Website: lowes
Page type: cart
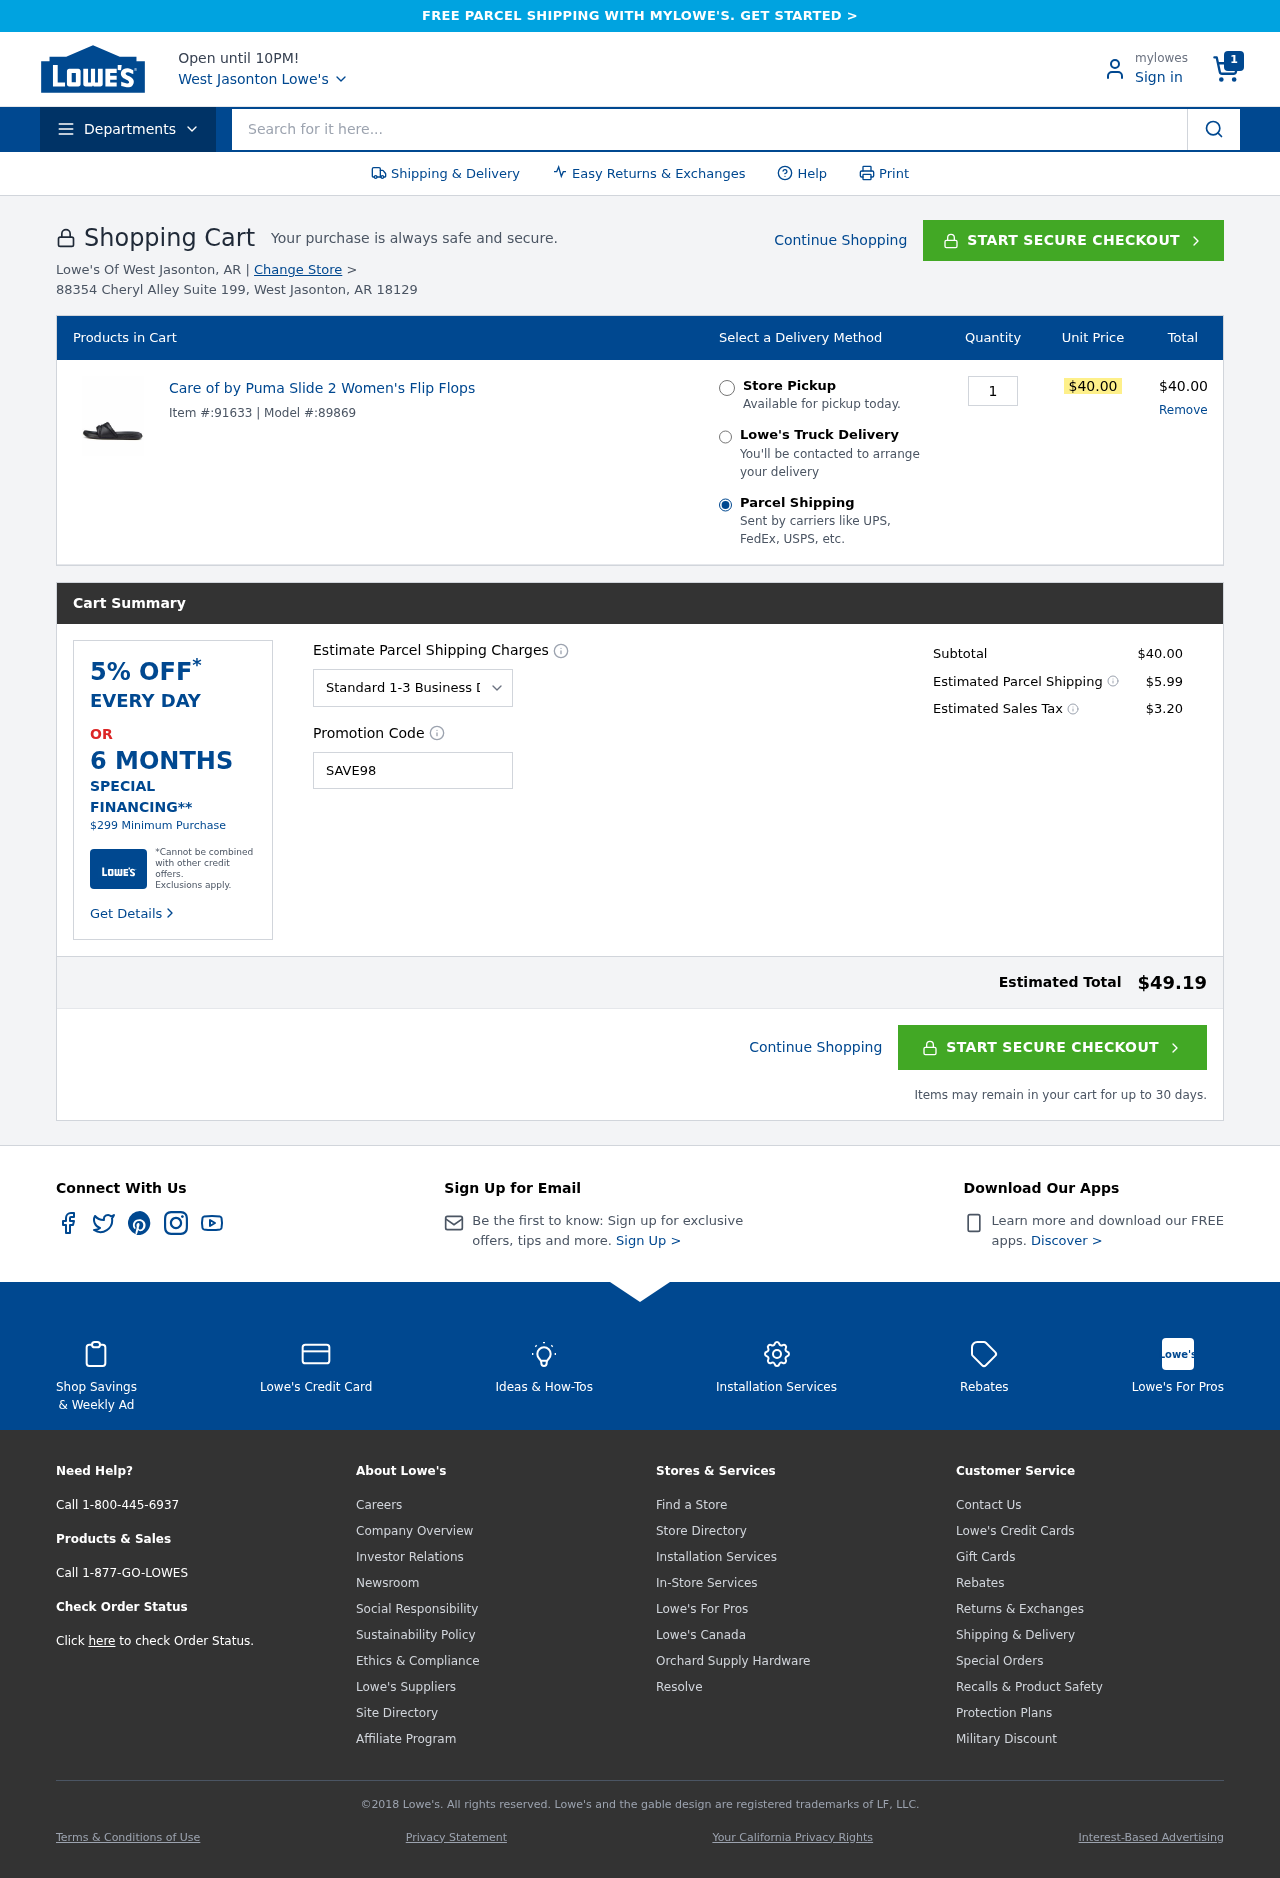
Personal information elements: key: PII_CITY
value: Jasonton
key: PII_CITY
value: West Jasonton
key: PII_POSTCODE
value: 18129
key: PII_PROMO_CODE
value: SAVE98
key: PII_STREET
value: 88354 Cheryl Alley Suite 199
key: PII_STATE_ABBR
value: AR
Product elements: key: PRODUCT1_NAME
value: Care of by Puma Slide 2 Women's Flip Flops
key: PRODUCT1_PRICE
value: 40
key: PRODUCT1_QUANTITY
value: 1
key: PRODUCT1_MODEL
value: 89869
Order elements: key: ORDER_NUM_ITEMS
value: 1
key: ORDER_ITEM_ID
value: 91633
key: ORDER_LINE_TOTAL
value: $40.00
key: ORDER_SUBTOTAL
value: $40.00
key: ORDER_SHIPPING_COST
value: $5.99
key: ORDER_TAX
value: $3.20
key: ORDER_TOTAL
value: $49.19
Search elements: key: HEADER_SEARCH
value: Search for it here...